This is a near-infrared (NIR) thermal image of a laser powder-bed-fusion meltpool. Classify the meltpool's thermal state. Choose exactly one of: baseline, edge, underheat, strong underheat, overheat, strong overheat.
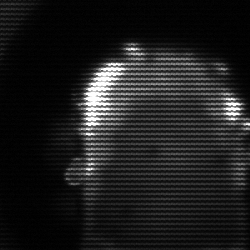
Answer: baseline